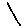
Label: line